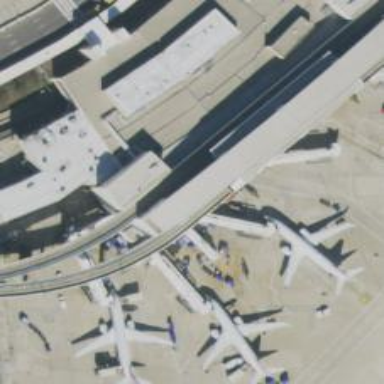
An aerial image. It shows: Airport gate.